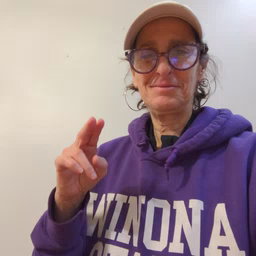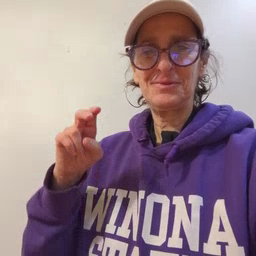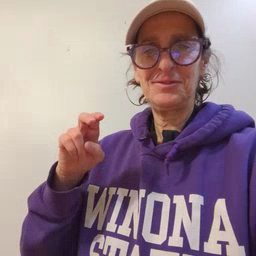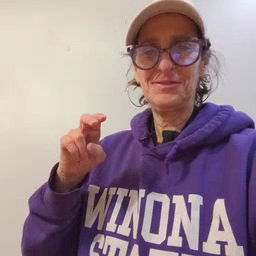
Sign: chair